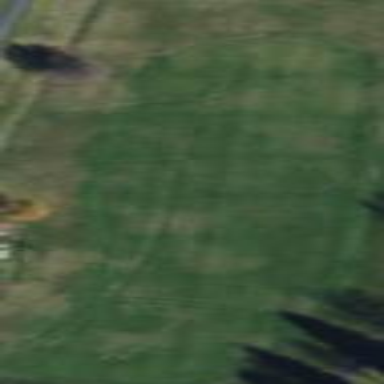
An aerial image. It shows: Grassy area designated as golf fairway.